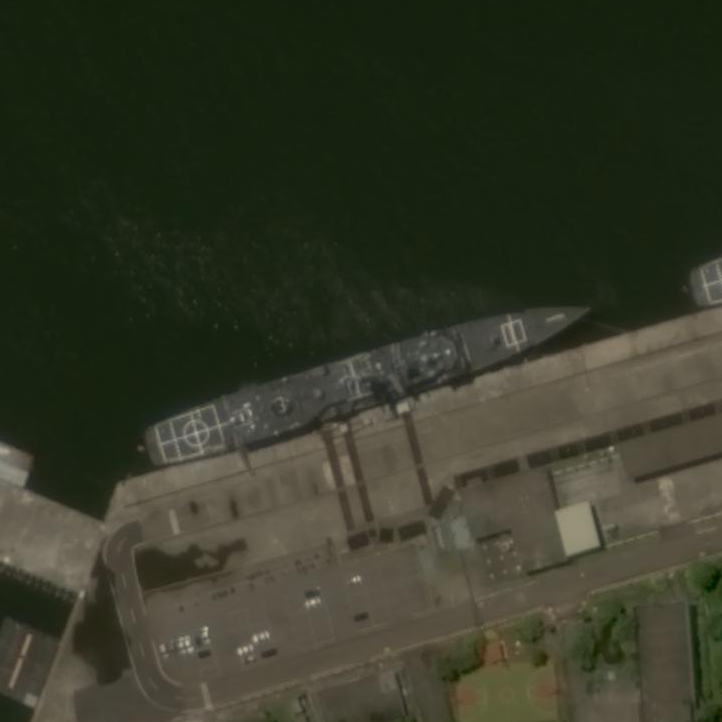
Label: Ticonderoga-class_cruiser